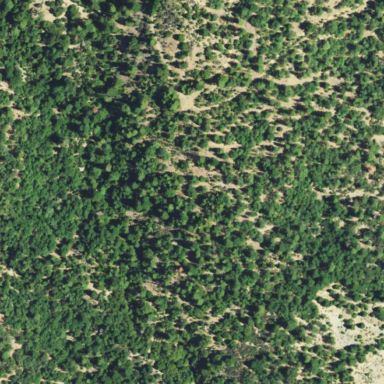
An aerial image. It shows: Forest area.